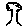
Label: tree